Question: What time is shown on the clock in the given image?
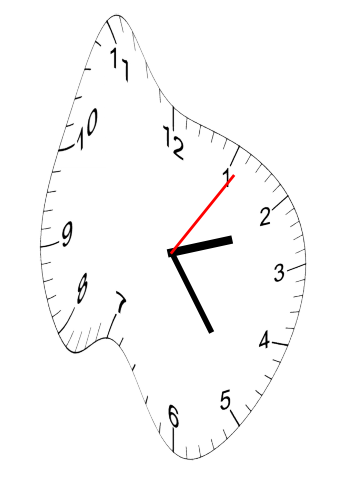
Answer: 02:24:06